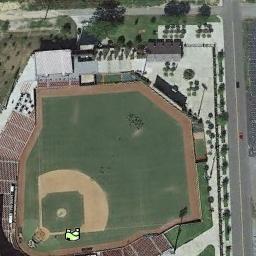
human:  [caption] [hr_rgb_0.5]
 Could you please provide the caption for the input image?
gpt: A baseball diamond is next to a road .

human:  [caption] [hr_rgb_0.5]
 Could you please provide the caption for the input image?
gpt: There are two basketball courts and a baseball field in this image .

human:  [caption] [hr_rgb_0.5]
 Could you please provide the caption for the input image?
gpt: There is a big baseball diamond in the grass along the roads with several trees .

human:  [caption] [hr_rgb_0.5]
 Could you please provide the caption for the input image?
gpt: A baseball diamond on the lawn with some trees and a palm red grandstand beside .

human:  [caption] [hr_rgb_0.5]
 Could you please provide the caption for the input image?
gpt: Many trees are beside the  baseball diamond .